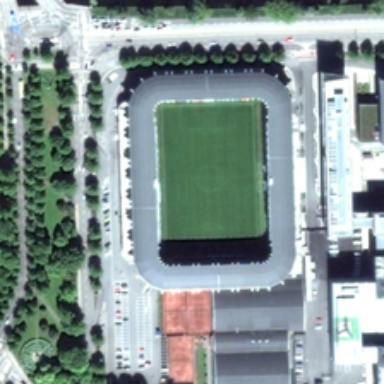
Many green trees are around a stadium with a parking lot near it .